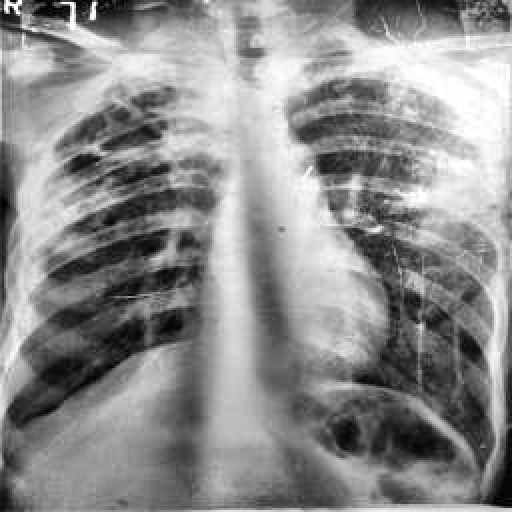
Finding: TUBERCULOSIS